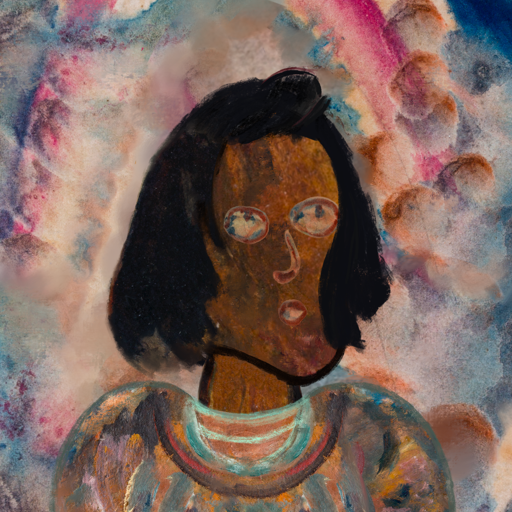
Background: Rupkatha, Head And Neck Side: Mosgoul, Face Side: Orphan, Bust: Boggyland, Hair Side: Mosgoul, Head Accessory: Blank, Second Necklace: Blank, Necklace: Blank, Baby: Blank